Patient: sex F, age 69
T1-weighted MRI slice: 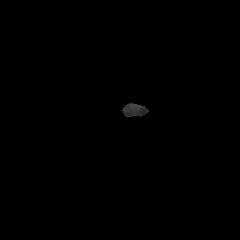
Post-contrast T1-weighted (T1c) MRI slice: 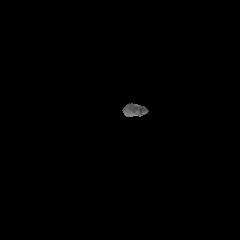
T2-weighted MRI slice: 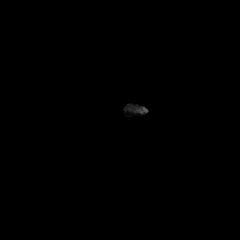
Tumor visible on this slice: no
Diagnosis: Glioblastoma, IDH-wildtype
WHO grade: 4